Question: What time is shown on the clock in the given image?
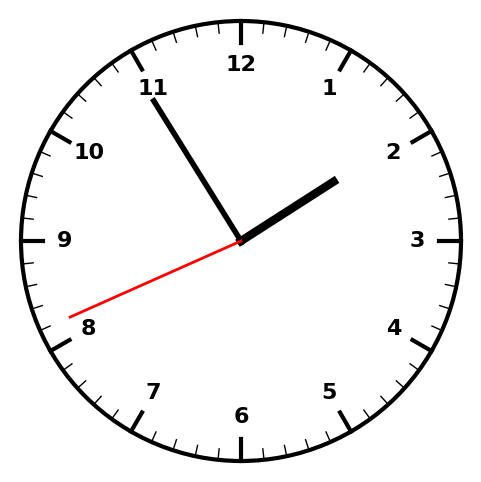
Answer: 01:54:41